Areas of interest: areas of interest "Rencheng Power Supply Business Hall"
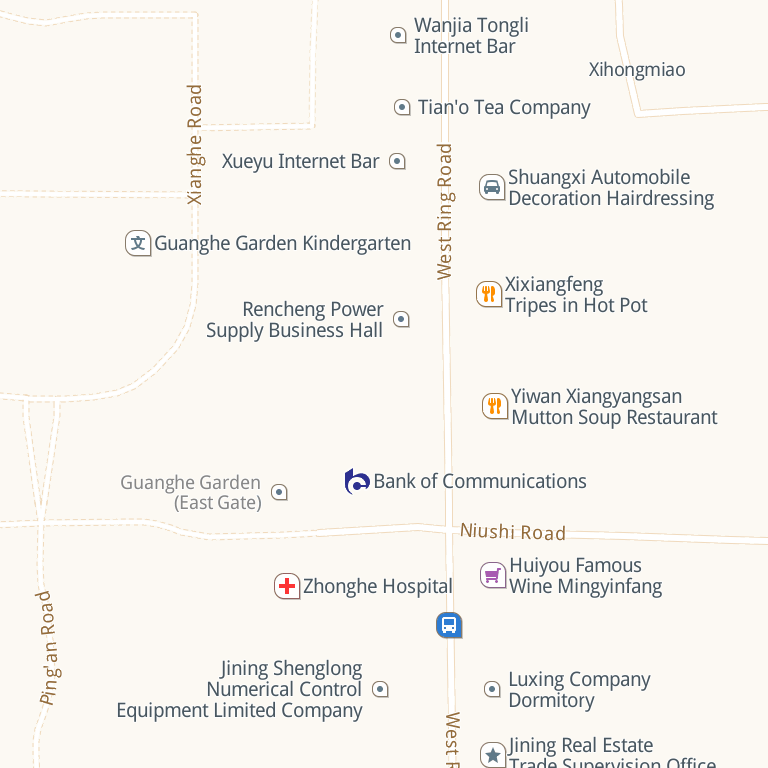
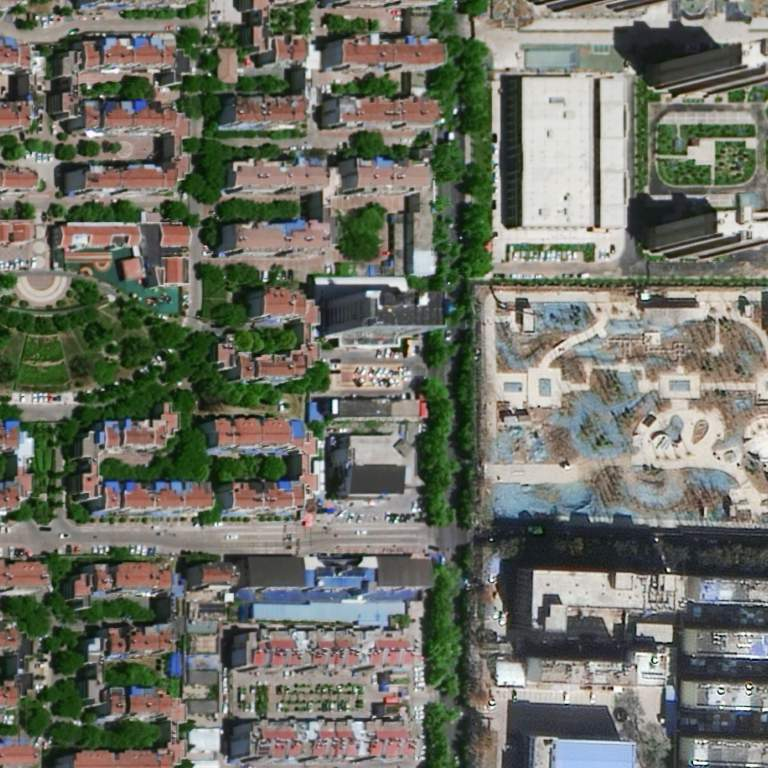